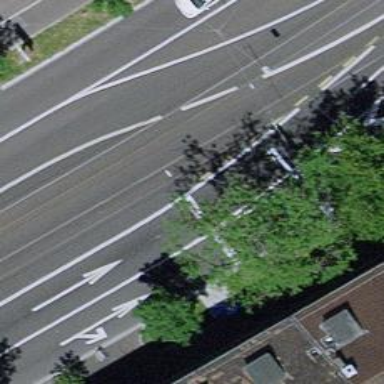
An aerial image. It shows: Road with traffic signals.